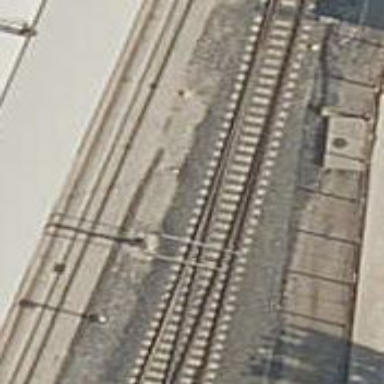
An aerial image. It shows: Electrified rail siding with contact line.